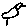
Label: bird